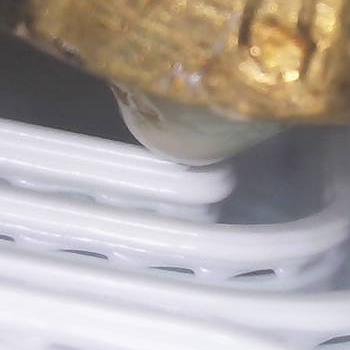
Flow rate: 105%